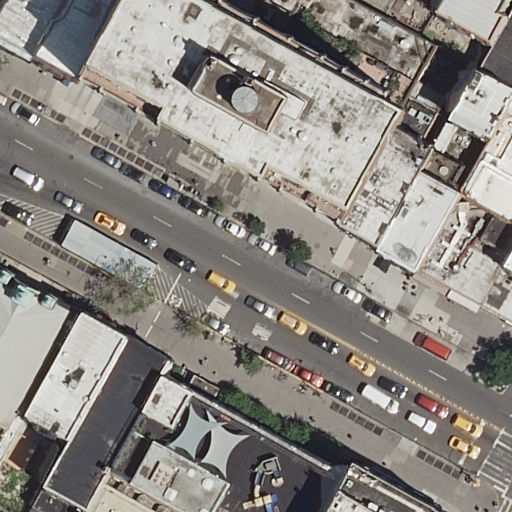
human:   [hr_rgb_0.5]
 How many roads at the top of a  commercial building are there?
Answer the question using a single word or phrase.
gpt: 0

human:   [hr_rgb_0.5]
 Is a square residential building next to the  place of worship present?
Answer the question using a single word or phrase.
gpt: no

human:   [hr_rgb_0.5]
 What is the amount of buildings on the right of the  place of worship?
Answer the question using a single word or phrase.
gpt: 16

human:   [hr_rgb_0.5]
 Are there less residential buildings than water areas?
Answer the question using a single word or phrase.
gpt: no

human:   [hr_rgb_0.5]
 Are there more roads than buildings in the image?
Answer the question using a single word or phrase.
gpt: no

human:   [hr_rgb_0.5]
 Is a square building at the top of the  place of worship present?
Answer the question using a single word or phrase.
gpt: no

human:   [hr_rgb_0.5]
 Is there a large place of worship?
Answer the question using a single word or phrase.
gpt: yes

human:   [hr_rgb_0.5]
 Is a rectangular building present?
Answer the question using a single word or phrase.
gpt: yes

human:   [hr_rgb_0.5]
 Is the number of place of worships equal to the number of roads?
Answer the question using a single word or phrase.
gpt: no

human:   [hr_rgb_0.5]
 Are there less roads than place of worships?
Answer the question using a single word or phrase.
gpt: no

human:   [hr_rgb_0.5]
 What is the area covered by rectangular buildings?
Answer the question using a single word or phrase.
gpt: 2612m2

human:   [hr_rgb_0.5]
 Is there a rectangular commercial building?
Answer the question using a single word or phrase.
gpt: no

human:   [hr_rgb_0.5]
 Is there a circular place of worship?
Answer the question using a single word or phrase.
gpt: no

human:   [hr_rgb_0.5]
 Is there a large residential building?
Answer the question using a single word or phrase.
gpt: yes

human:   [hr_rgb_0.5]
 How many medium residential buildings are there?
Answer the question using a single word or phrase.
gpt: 11

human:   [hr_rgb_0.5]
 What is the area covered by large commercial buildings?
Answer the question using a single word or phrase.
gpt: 0m2

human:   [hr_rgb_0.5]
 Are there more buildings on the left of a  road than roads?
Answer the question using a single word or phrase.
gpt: yes

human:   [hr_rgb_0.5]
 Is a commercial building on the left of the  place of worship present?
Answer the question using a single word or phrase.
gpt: no

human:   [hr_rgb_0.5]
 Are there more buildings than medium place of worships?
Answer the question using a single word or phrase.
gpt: yes

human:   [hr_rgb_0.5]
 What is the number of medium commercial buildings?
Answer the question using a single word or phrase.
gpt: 0

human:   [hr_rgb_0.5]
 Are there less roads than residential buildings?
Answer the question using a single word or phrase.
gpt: yes

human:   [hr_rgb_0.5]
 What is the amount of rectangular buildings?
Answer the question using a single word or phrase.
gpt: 9

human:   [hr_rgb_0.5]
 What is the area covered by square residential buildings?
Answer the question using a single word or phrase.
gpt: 0m2

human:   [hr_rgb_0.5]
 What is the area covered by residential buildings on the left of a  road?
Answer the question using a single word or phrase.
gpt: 4177m2

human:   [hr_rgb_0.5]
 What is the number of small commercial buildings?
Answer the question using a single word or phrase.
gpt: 0

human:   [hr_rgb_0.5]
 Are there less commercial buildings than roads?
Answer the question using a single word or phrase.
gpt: yes

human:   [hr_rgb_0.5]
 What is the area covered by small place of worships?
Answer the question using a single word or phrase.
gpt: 0m2

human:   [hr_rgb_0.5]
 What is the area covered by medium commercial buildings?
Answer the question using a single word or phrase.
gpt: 0m2

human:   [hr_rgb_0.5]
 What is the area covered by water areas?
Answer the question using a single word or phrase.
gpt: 0m2

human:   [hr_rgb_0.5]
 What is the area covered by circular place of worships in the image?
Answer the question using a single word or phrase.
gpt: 0m2

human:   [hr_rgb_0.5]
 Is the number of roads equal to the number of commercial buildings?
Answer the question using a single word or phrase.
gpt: no

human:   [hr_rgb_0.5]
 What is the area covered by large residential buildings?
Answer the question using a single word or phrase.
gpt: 3344m2

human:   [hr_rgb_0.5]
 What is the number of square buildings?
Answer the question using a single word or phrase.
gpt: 0

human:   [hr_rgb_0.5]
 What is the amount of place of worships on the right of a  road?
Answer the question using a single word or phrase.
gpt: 0

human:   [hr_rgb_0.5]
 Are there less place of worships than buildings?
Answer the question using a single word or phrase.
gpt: yes

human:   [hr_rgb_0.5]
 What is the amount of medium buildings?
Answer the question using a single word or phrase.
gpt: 12